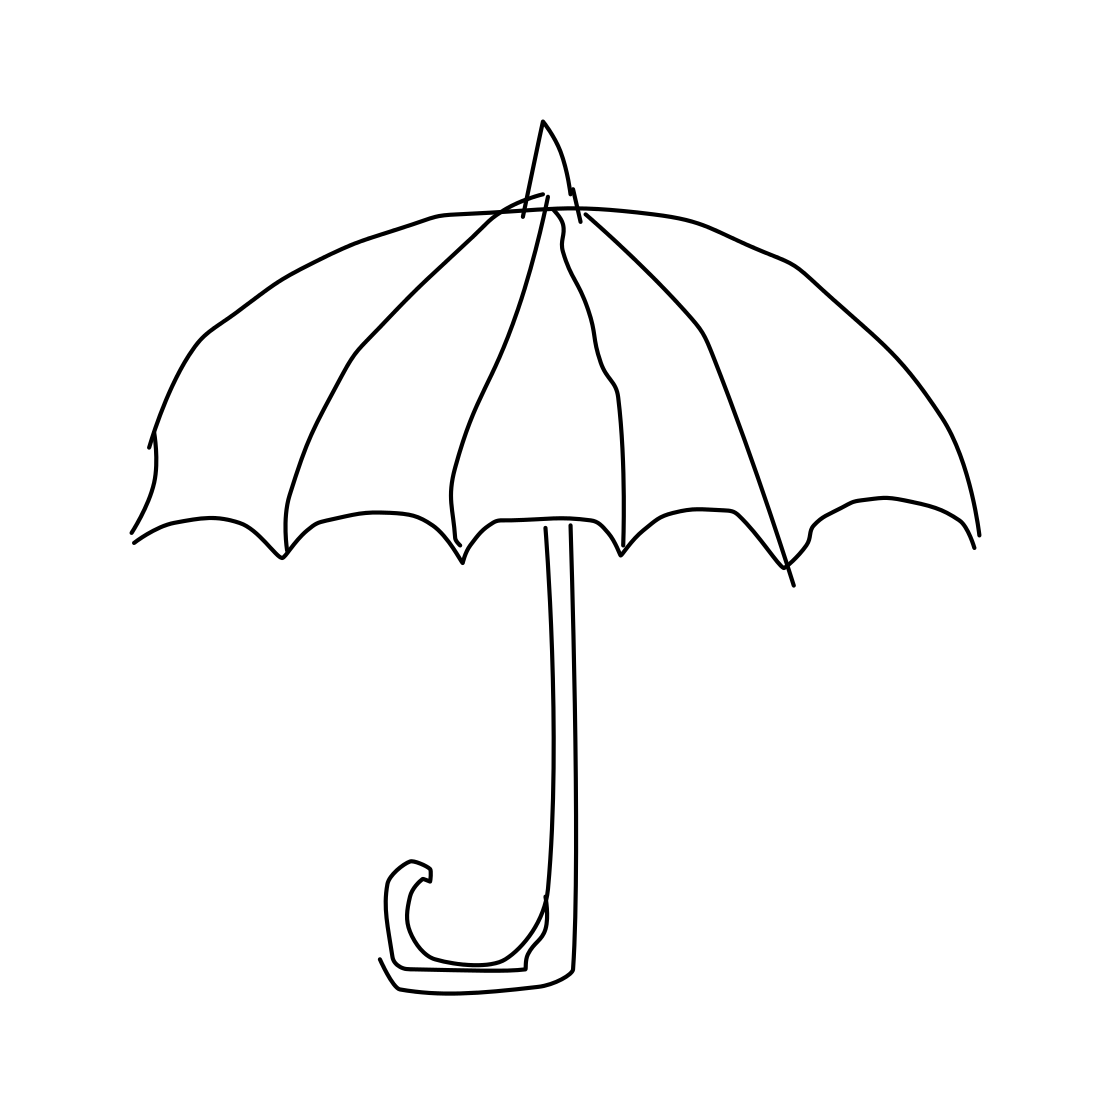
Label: umbrella